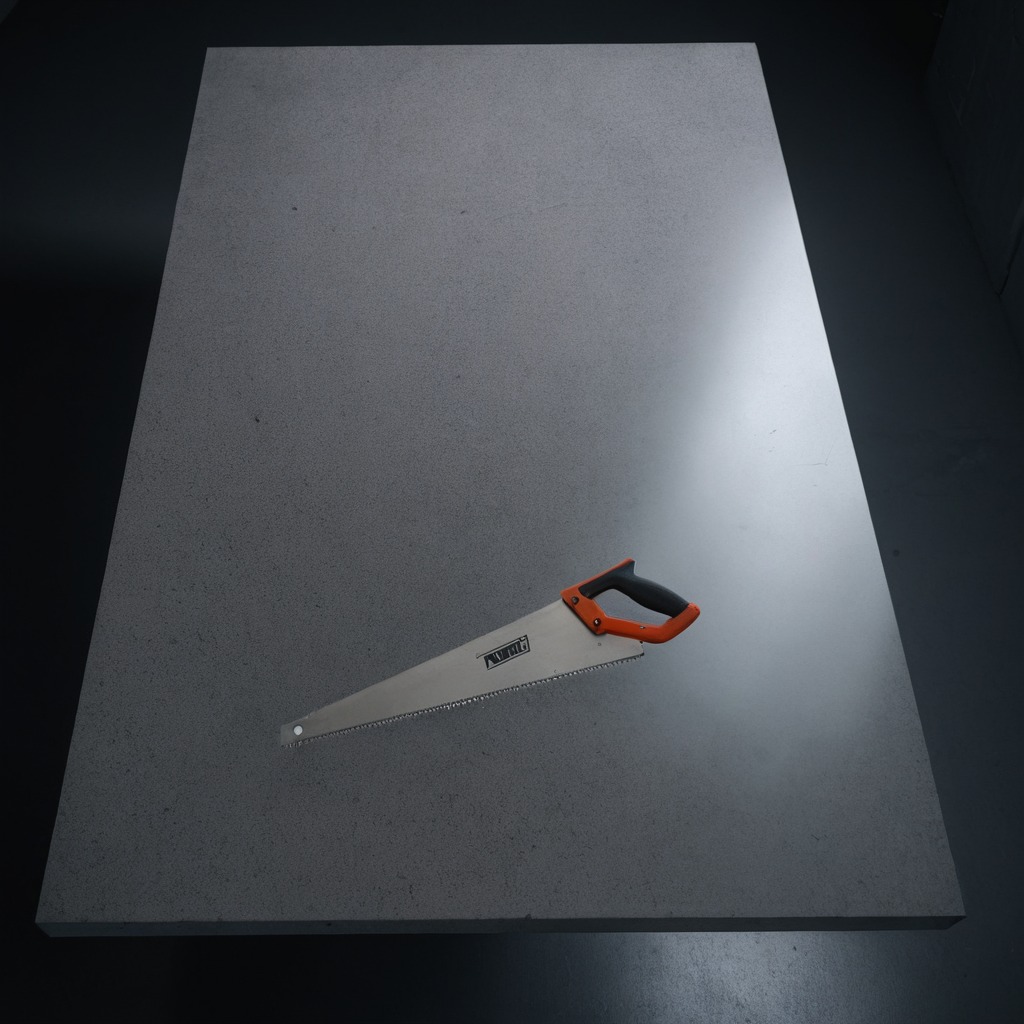
A metal saw lies on a clean granite table inside a workshop at night.